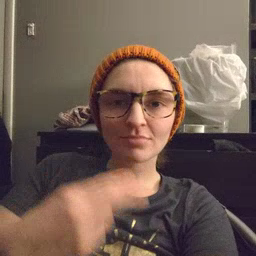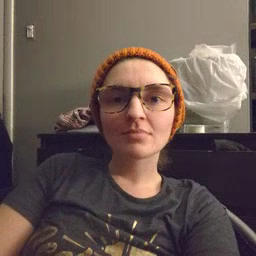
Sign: scissors